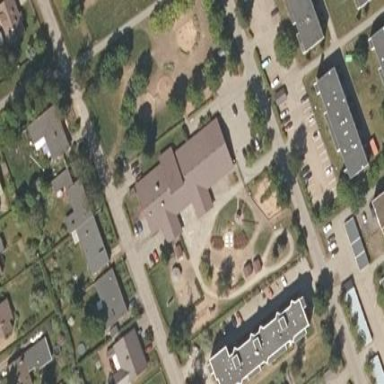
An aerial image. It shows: Kindergarten building.